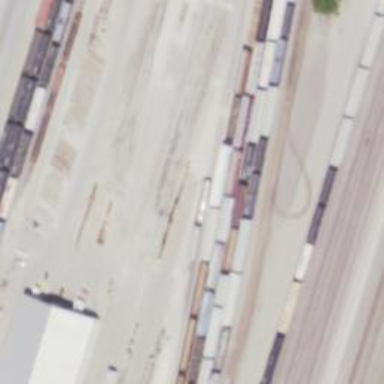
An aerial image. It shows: Railway yard used for servicing trains.